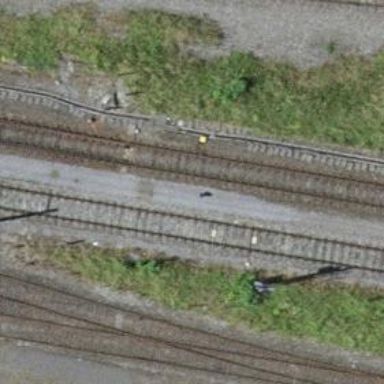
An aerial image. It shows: Railway switch.